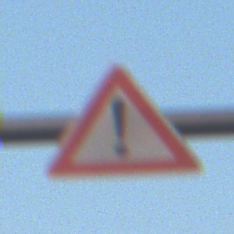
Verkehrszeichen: Gefahrenstelle
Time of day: SunriseSunset
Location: Outdoor (Nature)
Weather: Clear
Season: NotSpecified
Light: Natural